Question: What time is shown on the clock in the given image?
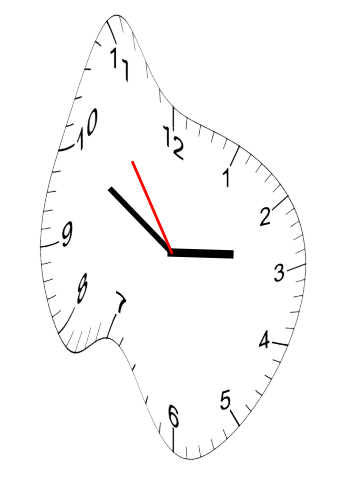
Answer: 02:49:54